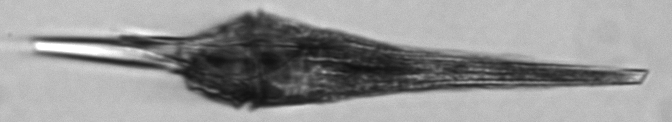
Label: Tripos_furca